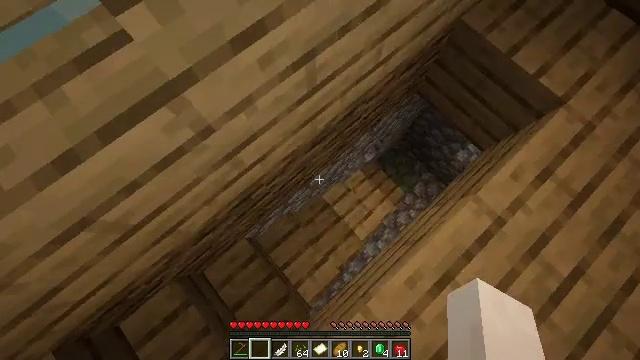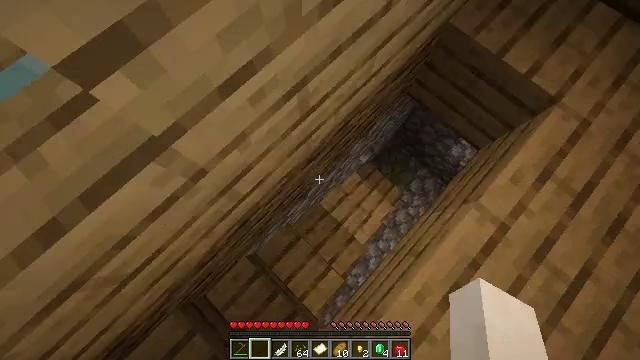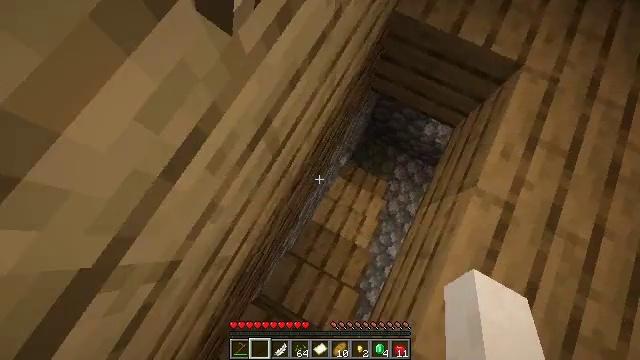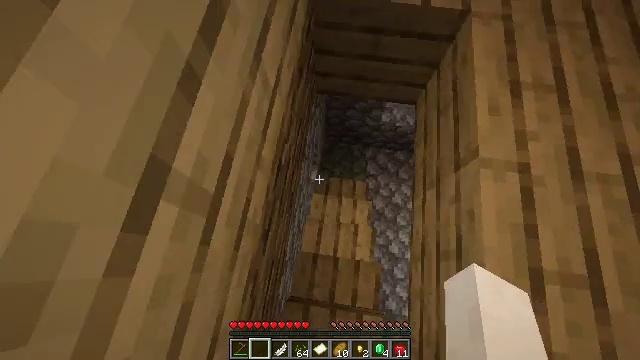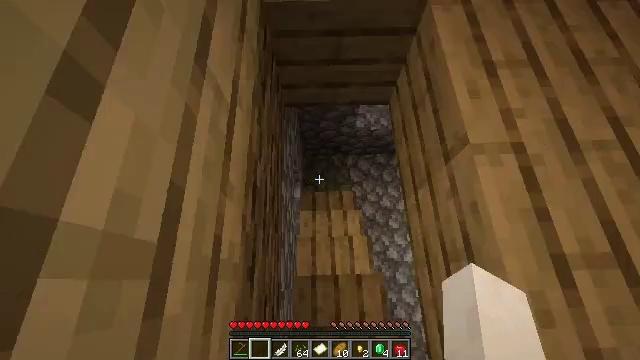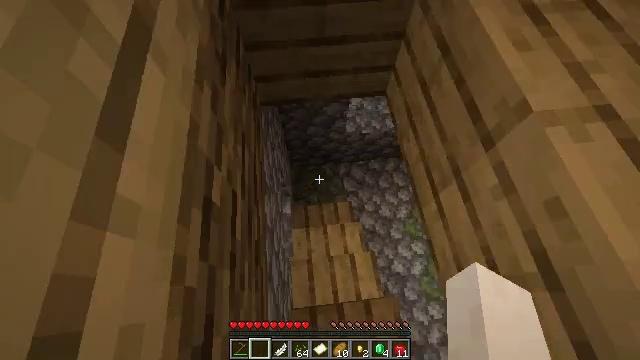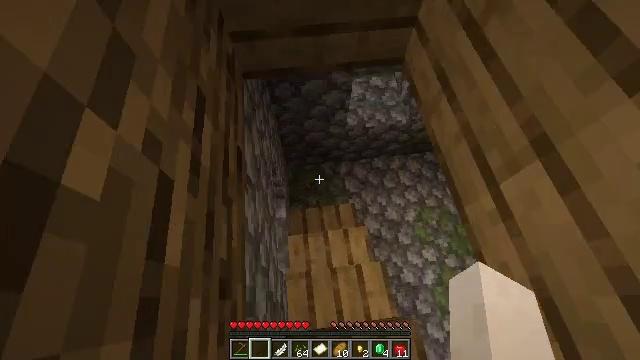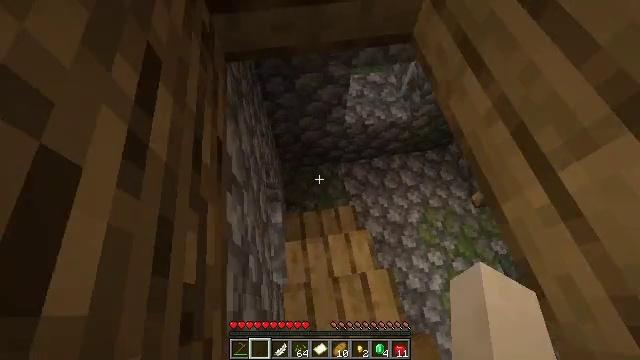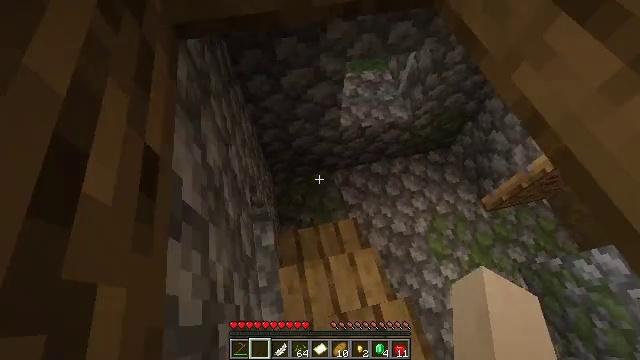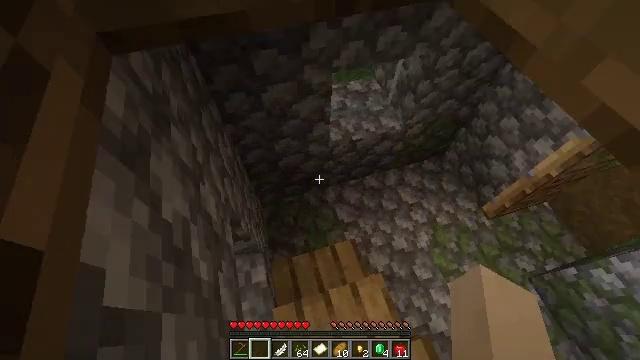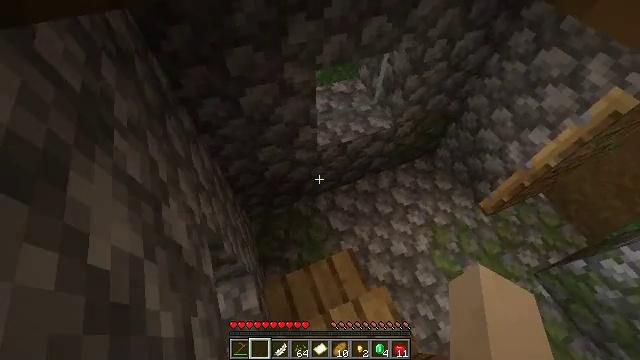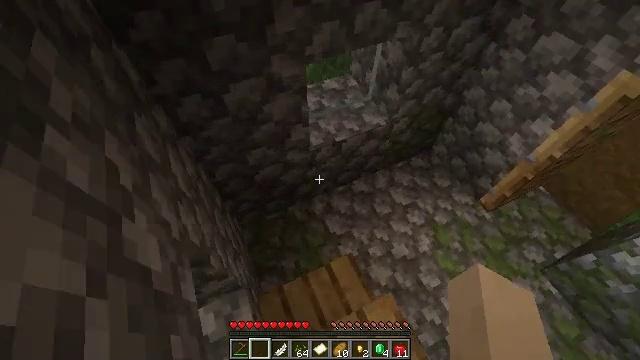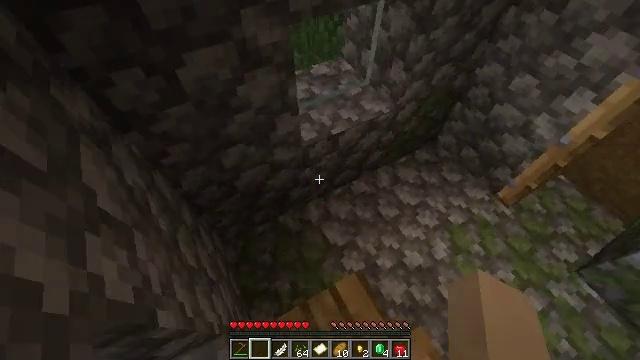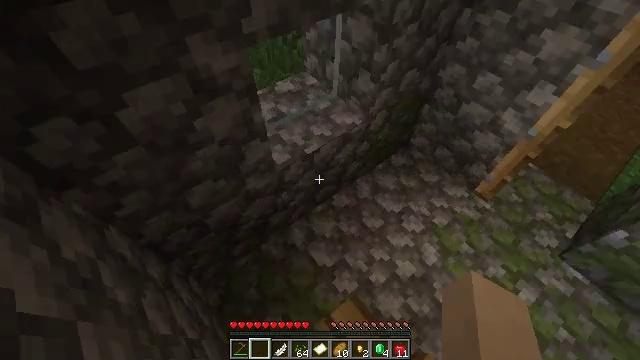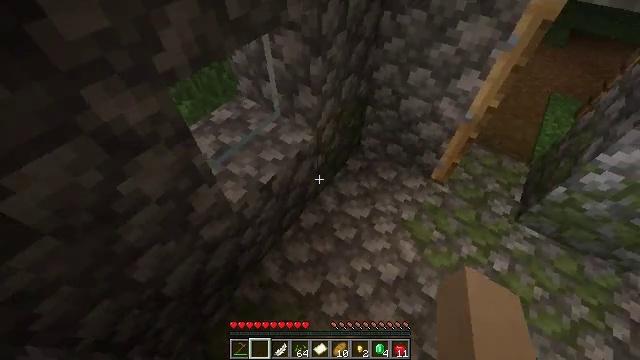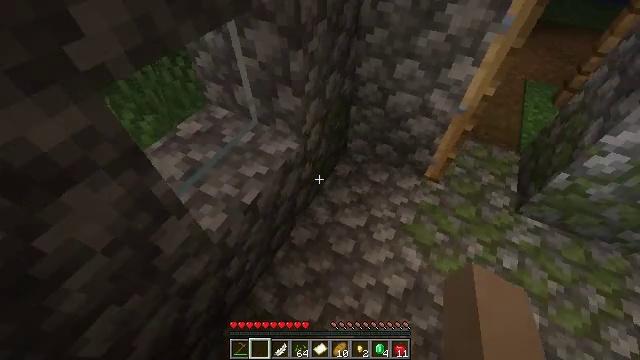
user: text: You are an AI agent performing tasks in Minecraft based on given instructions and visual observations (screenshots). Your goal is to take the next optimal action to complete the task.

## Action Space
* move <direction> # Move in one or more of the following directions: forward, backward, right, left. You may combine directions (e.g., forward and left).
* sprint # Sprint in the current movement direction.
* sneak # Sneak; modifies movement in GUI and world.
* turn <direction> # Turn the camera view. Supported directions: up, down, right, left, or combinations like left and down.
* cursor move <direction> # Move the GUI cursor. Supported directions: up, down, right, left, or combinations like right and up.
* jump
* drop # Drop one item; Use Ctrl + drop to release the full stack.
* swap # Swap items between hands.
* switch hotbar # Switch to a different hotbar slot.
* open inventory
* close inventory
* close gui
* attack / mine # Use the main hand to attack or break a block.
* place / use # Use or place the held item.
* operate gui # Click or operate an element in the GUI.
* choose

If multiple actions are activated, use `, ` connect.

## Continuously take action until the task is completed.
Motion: motion action
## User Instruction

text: Collect the oak door by breaking it.
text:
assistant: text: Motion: move forward, turn right
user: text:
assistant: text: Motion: move forward, turn right
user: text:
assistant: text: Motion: move forward, turn right and up
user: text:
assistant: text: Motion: move forward, turn right and up
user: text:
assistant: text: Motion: move forward, turn right and up
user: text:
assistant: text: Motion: move forward
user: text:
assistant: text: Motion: move forward, turn right
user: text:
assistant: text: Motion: move forward, turn right and up
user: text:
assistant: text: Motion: move forward, turn right and up
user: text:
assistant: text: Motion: move forward, turn right and up
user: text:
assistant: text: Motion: move forward, turn right
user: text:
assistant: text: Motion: move forward, turn right
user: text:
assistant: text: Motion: move forward, turn right and up
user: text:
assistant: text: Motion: move forward, turn right and up
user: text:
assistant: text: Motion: move forward, turn right and up
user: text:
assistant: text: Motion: move forward
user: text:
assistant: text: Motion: move forward
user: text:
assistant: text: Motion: move forward
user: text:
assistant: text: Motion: move forward
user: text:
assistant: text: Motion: move forward, turn right and up
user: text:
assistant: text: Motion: move forward and move right, turn right and up
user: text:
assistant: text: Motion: move forward and move right, turn right and up
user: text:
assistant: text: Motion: move forward and move right, turn right and up
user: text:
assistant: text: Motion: move forward and move right, turn up
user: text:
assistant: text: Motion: move forward and move right, turn left and up
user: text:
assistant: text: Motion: move forward and move right, turn left and up
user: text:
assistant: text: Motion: move forward and move right, turn left and up
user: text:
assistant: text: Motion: move forward, turn left and up
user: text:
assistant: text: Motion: move forward, turn left and up
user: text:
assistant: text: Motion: move forward, turn left and up